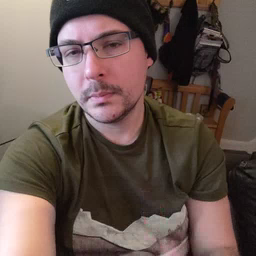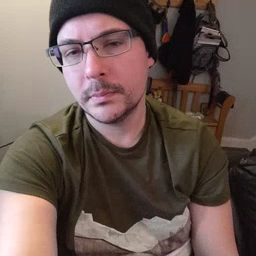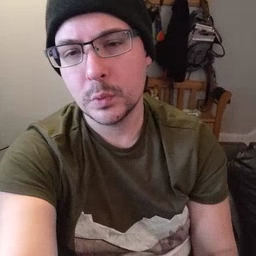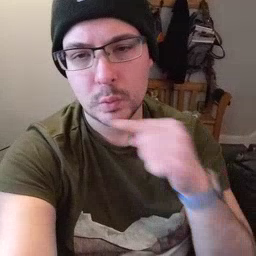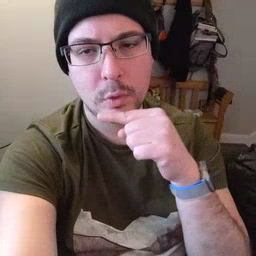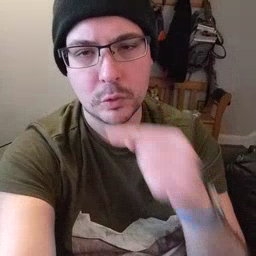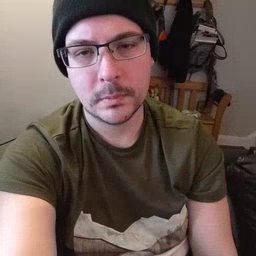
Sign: toothbrush